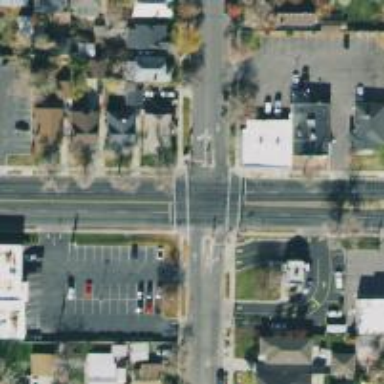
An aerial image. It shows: Asphalt footway with lined crossing markings.